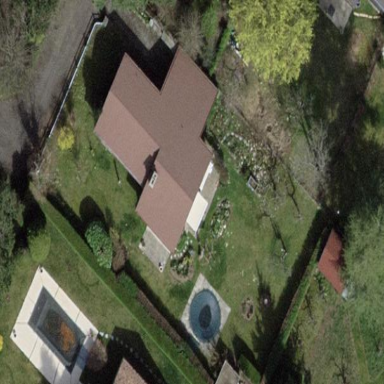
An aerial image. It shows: Garden enclosed by fence.